Question: I have already achieved this with GridView but because I was not able to span columns in GridView(which I can only achieve with GridLayout), I have to do same with Gridlayout.
Has anyone been able to achieve this with GridLayout?

I was adding view to the GridLayout like this:
'''
ImageView twoByOne3 = new ImageView(this);
GridLayout.LayoutParams third = new GridLayout.LayoutParams(row2, col1);
third.width = halfScreenWidth;
third.height = halfScreenWidth;//quarterScreenWidth;
twoByOne3.setLayoutParams(third);
twoByOne3.setBackgroundResource(R.drawable.jobs);
gridLayout.addView(twoByOne3, third);
'''
I decided to add a FrameLayout with ImageView and TextView so as to display Text on the ImageView like this :
'''
FrameLayout view1 = (FrameLayout)findViewById(R.id.mainlayout);
ImageView imv1 = (ImageView)view1.findViewById(R.id.ivFullScreenAd);
imv1.setBackgroundResource(R.drawable.thumb1);
TextView txtv1 = (TextView)view1.findViewById(R.id.detailTitle);
txtv1.setText("Test Text");
GridLayout.LayoutParams first = new GridLayout.LayoutParams(row1,
colspan2);
first.width = screenWidth;
view1.setLayoutParams(first);
gridLayout.addView(view1, first);
'''
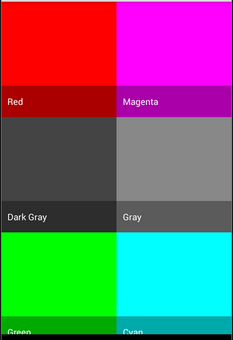
Answer: After struggling with this for days, I have been able to get it to work. I created an XML file containing an ImageView and TextView(in a transparent container) put in a FrameLayout :
'''
<?xml version="1.0" encoding="utf-8"?>
<FrameLayout xmlns:android="http://schemas.android.com/apk/res/android"
android:id="@+id/mainlayout"
android:layout_width="match_parent"
android:layout_height="match_parent"
android:foregroundGravity="bottom"
android:paddingBottom="2dp"
android:paddingLeft="2dp"
android:paddingRight="2dp"
android:paddingTop="2dp"
android:orientation="vertical" >
<ImageView
android:id="@+id/ivFullScreenAd"
android:layout_width="fill_parent"
android:layout_height="fill_parent"
android:contentDescription="@string/images_are_here"
android:scaleType="centerCrop"
android:src="@drawable/magric" />
<LinearLayout
android:layout_width="match_parent"
android:layout_height="wrap_content"
android:layout_gravity="bottom"
android:background="#bbffffff"
android:focusable="false"
android:focusableInTouchMode="false"
android:orientation="vertical" >
<TextView
android:id="@+id/detailTitle"
android:layout_width="match_parent"
android:layout_height="wrap_content"
android:layout_marginTop="3dp"
android:gravity="bottom|center"
android:paddingBottom="0dp"
android:text="Please swipe up"
android:textAppearance="?android:attr/textAppearanceLarge"
android:textColor="@android:color/black"
android:fontFamily="sans-serif-condensed"
android:textStyle="bold"
android:textSize="14sp" />
</LinearLayout>
'''
Then I created the Activity View like this :
'''
<?xml version="1.0" encoding="utf-8"?>
<ScrollView xmlns:android="http://schemas.android.com/apk/res/android"
xmlns:tools="http://schemas.android.com/tools"
android:id="@+id/container_scroll_view"
android:layout_width="match_parent"
android:layout_height="match_parent"
android:paddingBottom="0dp"
android:paddingLeft="0dp"
android:paddingRight="0dp"
android:paddingTop="0dp"
tools:context="com.mtechcomm.mtechlifestyle.MenuScreenActivity">
<android.support.v7.widget.GridLayout
android:id="@+id/menu_holder"
android:layout_width="wrap_content"
android:layout_height="wrap_content"
android:fadingEdge="vertical"/>
</ScrollView>
'''
Then in my Activity, I created the GridLayout like this :
'''
import android.os.Bundle;
import android.support.v7.app.ActionBarActivity;
import android.support.v7.widget.GridLayout;
import android.support.v7.widget.GridLayout.Spec;
import android.util.DisplayMetrics;
import android.view.LayoutInflater;
import android.view.Menu;
import android.view.MenuItem;
import android.view.View;
import android.widget.ImageView;
import android.widget.TextView;
public class MenuScreenActivity extends ActionBarActivity {
GridLayout gridLayout;
@Override
protected void onCreate(Bundle savedInstanceState) {
super.onCreate(savedInstanceState);
setContentView(R.layout.activity_menu_screen);
gridLayout = (GridLayout) findViewById(R.id.menu_holder);
gridLayout.setColumnCount(2);
gridLayout.setRowCount(15);
DisplayMetrics display = new DisplayMetrics();
this.getWindowManager().getDefaultDisplay().getMetrics(display);
int screenWidth = display.widthPixels;
int screenHeight = display.heightPixels;
int halfScreenWidth = (int) (screenWidth * 0.5);
Spec row1 = GridLayout.spec(0, 2);
Spec row2 = GridLayout.spec(2);
Spec row3 = GridLayout.spec(3);
Spec row4 = GridLayout.spec(4);
Spec row5 = GridLayout.spec(5);
Spec row6 = GridLayout.spec(6);
Spec row7 = GridLayout.spec(7);
Spec col0 = GridLayout.spec(0);
Spec col1 = GridLayout.spec(1);
Spec colspan2 = GridLayout.spec(0, 2);
/*
* Create the first image here
*
*/
LayoutInflater li = LayoutInflater.from(MenuScreenActivity.this);
View promptsView = li.inflate(R.layout.inflated_gridview, null);
ImageView imv1 = (ImageView) promptsView
.findViewById(R.id.ivFullScreenAd);
imv1.setImageDrawable(getResources().getDrawable(
R.drawable.entertainment_gist));
TextView txtv1 = (TextView) promptsView.findViewById(R.id.detailTitle);
txtv1.setText("Gist");
GridLayout.LayoutParams first = new GridLayout.LayoutParams(row1,
colspan2);
first.width = screenWidth;
promptsView.setLayoutParams(first);
gridLayout.addView(promptsView, first);
/*
* Create the second image here
*/
LayoutInflater twoByOne2inflater = LayoutInflater
.from(MenuScreenActivity.this);
View twoByOne2 = twoByOne2inflater.inflate(R.layout.inflated_gridview,
null);
ImageView bnImg = (ImageView) twoByOne2
.findViewById(R.id.ivFullScreenAd);
bnImg.setImageDrawable(getResources().getDrawable(
R.drawable.breaking_news));
TextView bbText = (TextView) twoByOne2.findViewById(R.id.detailTitle);
bbText.setText("Breaking News");
GridLayout.LayoutParams second = new GridLayout.LayoutParams(row2, col0);
second.width = halfScreenWidth;
second.height = halfScreenWidth;
twoByOne2.setLayoutParams(second);
gridLayout.addView(twoByOne2, second);
/*
* This is where we create the third image
*/
LayoutInflater twoByOne3inflater = LayoutInflater
.from(MenuScreenActivity.this);
View twoByOne3 = twoByOne3inflater.inflate(R.layout.inflated_gridview,
null);
ImageView jobsImg = (ImageView) twoByOne3
.findViewById(R.id.ivFullScreenAd);
jobsImg.setImageDrawable(getResources().getDrawable(R.drawable.jobs));
TextView jobsText = (TextView) twoByOne3.findViewById(R.id.detailTitle);
jobsText.setText("Jobs");
GridLayout.LayoutParams third = new GridLayout.LayoutParams(row2, col1);
third.width = halfScreenWidth;
third.height = halfScreenWidth;
twoByOne3.setLayoutParams(third);
gridLayout.addView(twoByOne3, third);
/*
* This is where we create the fourth image
*/
LayoutInflater twoByOne4inflater = LayoutInflater
.from(MenuScreenActivity.this);
View twoByOne4 = twoByOne4inflater.inflate(R.layout.inflated_gridview,
null);
ImageView mAgricImg = (ImageView) twoByOne4
.findViewById(R.id.ivFullScreenAd);
mAgricImg.setImageDrawable(getResources()
.getDrawable(R.drawable.magric));
TextView mAgricText = (TextView) twoByOne4
.findViewById(R.id.detailTitle);
mAgricText.setText("mAgric");
GridLayout.LayoutParams fourth = new GridLayout.LayoutParams(row3, col0);
fourth.width = halfScreenWidth;
fourth.height = halfScreenWidth;
twoByOne4.setLayoutParams(fourth);
gridLayout.addView(twoByOne4, fourth);
/*
* This is where we create the fifth image
*/
LayoutInflater twoByOne5inflater = LayoutInflater
.from(MenuScreenActivity.this);
View twoByOne5 = twoByOne5inflater.inflate(R.layout.inflated_gridview,
null);
ImageView mHealthImg = (ImageView) twoByOne5
.findViewById(R.id.ivFullScreenAd);
mHealthImg.setImageDrawable(getResources().getDrawable(
R.drawable.mhealth));
TextView mHealthText = (TextView) twoByOne5
.findViewById(R.id.detailTitle);
mHealthText.setText("mHealth");
GridLayout.LayoutParams fifth = new GridLayout.LayoutParams(row3, col1);
fifth.width = halfScreenWidth;
fifth.height = halfScreenWidth;
twoByOne5.setLayoutParams(fifth);
gridLayout.addView(twoByOne5, fifth);
/*
* This is where we create the sixth image
*/
LayoutInflater twoByOne6inflater = LayoutInflater
.from(MenuScreenActivity.this);
View twoByOne6 = twoByOne6inflater.inflate(R.layout.inflated_gridview,
null);
ImageView sportsImg = (ImageView) twoByOne6
.findViewById(R.id.ivFullScreenAd);
sportsImg.setImageDrawable(getResources()
.getDrawable(R.drawable.sports));
TextView sportsText = (TextView) twoByOne6
.findViewById(R.id.detailTitle);
sportsText.setText("Sports");
GridLayout.LayoutParams sixth = new GridLayout.LayoutParams(row4, col0);
sixth.width = halfScreenWidth;
sixth.height = halfScreenWidth;
twoByOne6.setLayoutParams(sixth);
gridLayout.addView(twoByOne6, sixth);
/*
* This is where we create the seventh image
*/
LayoutInflater twoByOne7inflater = LayoutInflater
.from(MenuScreenActivity.this);
View twoByOne7 = twoByOne7inflater.inflate(R.layout.inflated_gridview,
null);
ImageView callerTunesImg = (ImageView) twoByOne7
.findViewById(R.id.ivFullScreenAd);
callerTunesImg.setImageDrawable(getResources().getDrawable(
R.drawable.callertunes));
TextView callerTunesText = (TextView) twoByOne7
.findViewById(R.id.detailTitle);
callerTunesText.setText("Caller Tunes");
GridLayout.LayoutParams seventh = new GridLayout.LayoutParams(row4,
col1);
seventh.width = halfScreenWidth;
seventh.height = halfScreenWidth;
twoByOne7.setLayoutParams(seventh);
gridLayout.addView(twoByOne7, seventh);
/*
* This is where we create the eight image
*/
LayoutInflater twoByOne8inflater = LayoutInflater
.from(MenuScreenActivity.this);
View twoByOne8 = twoByOne8inflater.inflate(R.layout.inflated_gridview,
null);
ImageView christianContentImg = (ImageView) twoByOne8
.findViewById(R.id.ivFullScreenAd);
christianContentImg.setImageDrawable(getResources().getDrawable(
R.drawable.christain_content));
TextView christianContentText = (TextView) twoByOne8
.findViewById(R.id.detailTitle);
christianContentText.setText("Christian Contents");
GridLayout.LayoutParams eight = new GridLayout.LayoutParams(row5, col0);
eight.width = halfScreenWidth;
eight.height = halfScreenWidth;
twoByOne8.setLayoutParams(eight);
gridLayout.addView(twoByOne8, eight);
/*
* This is where we create the nine image
*/
LayoutInflater twoByOne9inflater = LayoutInflater
.from(MenuScreenActivity.this);
View twoByOne9 = twoByOne9inflater.inflate(R.layout.inflated_gridview,
null);
ImageView islamicContentImg = (ImageView) twoByOne9
.findViewById(R.id.ivFullScreenAd);
islamicContentImg.setImageDrawable(getResources().getDrawable(
R.drawable.islamic_content));
TextView islamicContentText = (TextView) twoByOne9
.findViewById(R.id.detailTitle);
islamicContentText.setText("Islamic Contents");
GridLayout.LayoutParams nine = new GridLayout.LayoutParams(row5, col1);
nine.width = halfScreenWidth;
nine.height = halfScreenWidth;
twoByOne9.setLayoutParams(nine);
gridLayout.addView(twoByOne9, nine);
/*
* This is where we create the tenth image
*/
LayoutInflater twoByOne10inflater = LayoutInflater
.from(MenuScreenActivity.this);
View twoByOne10 = twoByOne10inflater.inflate(
R.layout.inflated_gridview, null);
ImageView blogImg = (ImageView) twoByOne10
.findViewById(R.id.ivFullScreenAd);
blogImg.setImageDrawable(getResources().getDrawable(R.drawable.blog));
TextView blogText = (TextView) twoByOne10
.findViewById(R.id.detailTitle);
blogText.setText("Blog");
GridLayout.LayoutParams ten = new GridLayout.LayoutParams(row6, col0);
ten.width = halfScreenWidth;
ten.height = halfScreenWidth;
twoByOne10.setLayoutParams(ten);
gridLayout.addView(twoByOne10, ten);
/*
* This is where we create the eleventh image
*/
LayoutInflater twoByOne11inflater = LayoutInflater
.from(MenuScreenActivity.this);
View twoByOne11 = twoByOne11inflater.inflate(
R.layout.inflated_gridview, null);
ImageView mnsImg = (ImageView) twoByOne11
.findViewById(R.id.ivFullScreenAd);
mnsImg.setImageDrawable(getResources().getDrawable(
R.drawable.mobile_newspaper));
TextView mnsText = (TextView) twoByOne11.findViewById(R.id.detailTitle);
mnsText.setText("Mobile Newspaper");
GridLayout.LayoutParams eleven = new GridLayout.LayoutParams(row6, col1);
eleven.width = halfScreenWidth;
eleven.height = halfScreenWidth;
twoByOne11.setLayoutParams(eleven);
gridLayout.addView(twoByOne11, eleven);
/*
* This is where we create the twelfth image
*/
LayoutInflater twoByOne12inflater = LayoutInflater
.from(MenuScreenActivity.this);
View twoByOne12 = twoByOne12inflater.inflate(
R.layout.inflated_gridview, null);
ImageView worldClockImg = (ImageView) twoByOne12
.findViewById(R.id.ivFullScreenAd);
worldClockImg.setImageDrawable(getResources().getDrawable(
R.drawable.world_time_zone));
TextView worldClockText = (TextView) twoByOne12
.findViewById(R.id.detailTitle);
worldClockText.setText("World Clock");
GridLayout.LayoutParams twelve = new GridLayout.LayoutParams(row7, col0);
twelve.width = halfScreenWidth;
twelve.height = halfScreenWidth;
twoByOne12.setLayoutParams(twelve);
gridLayout.addView(twoByOne12, twelve);
/*
* This is where we create the thirteenth image
*/
LayoutInflater twoByOne13inflater = LayoutInflater
.from(MenuScreenActivity.this);
View twoByOne13 = twoByOne13inflater.inflate(
R.layout.inflated_gridview, null);
ImageView worldStockImg = (ImageView) twoByOne13
.findViewById(R.id.ivFullScreenAd);
worldStockImg.setImageDrawable(getResources().getDrawable(
R.drawable.world_stock_market));
TextView worldStockText = (TextView) twoByOne13
.findViewById(R.id.detailTitle);
worldStockText.setText("World Stock");
GridLayout.LayoutParams thirteen = new GridLayout.LayoutParams(row7,
col1);
thirteen.width = halfScreenWidth;
thirteen.height = halfScreenWidth;
twoByOne13.setLayoutParams(thirteen);
gridLayout.addView(twoByOne13, thirteen);
}
}
'''
This might not be the best solution though.